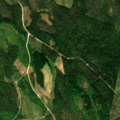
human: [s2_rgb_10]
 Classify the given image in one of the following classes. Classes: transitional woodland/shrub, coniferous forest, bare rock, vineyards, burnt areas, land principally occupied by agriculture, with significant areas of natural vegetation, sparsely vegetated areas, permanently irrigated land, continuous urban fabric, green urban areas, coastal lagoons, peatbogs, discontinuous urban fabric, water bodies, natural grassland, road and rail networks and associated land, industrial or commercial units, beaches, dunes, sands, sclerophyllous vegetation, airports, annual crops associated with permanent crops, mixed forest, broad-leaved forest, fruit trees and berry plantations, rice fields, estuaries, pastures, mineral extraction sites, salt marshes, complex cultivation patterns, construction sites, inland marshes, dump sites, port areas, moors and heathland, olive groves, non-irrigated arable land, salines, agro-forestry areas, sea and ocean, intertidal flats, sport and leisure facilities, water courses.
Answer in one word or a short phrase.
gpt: coniferous forest, mixed forest